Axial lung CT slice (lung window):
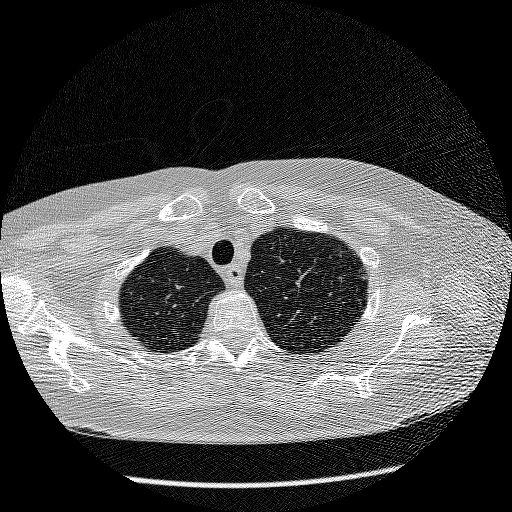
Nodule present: no